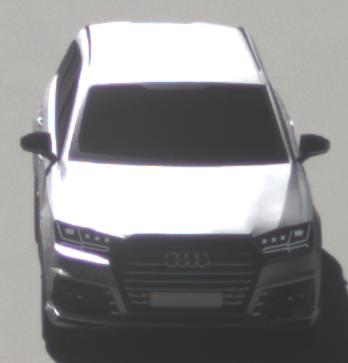
Make: Audi
Model: SQ7
Detailed model: -
Model produced from: 2016
Model produced until: 2018
Doors: 5
Color: white
Road condition: dry road
Daytime: midday
Contrast: high contrast